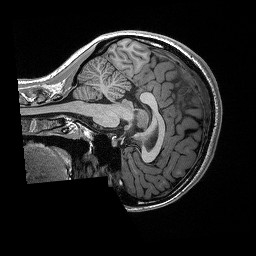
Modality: T1w
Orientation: sagittal
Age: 20
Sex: female